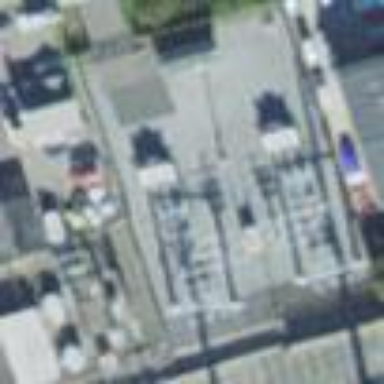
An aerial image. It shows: Distribution level power substation.